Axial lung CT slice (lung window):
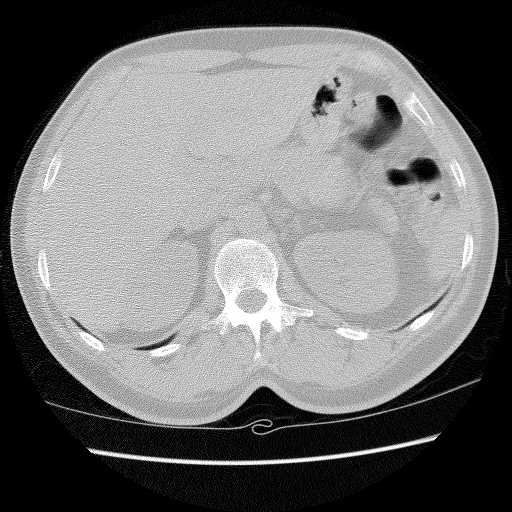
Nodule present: no